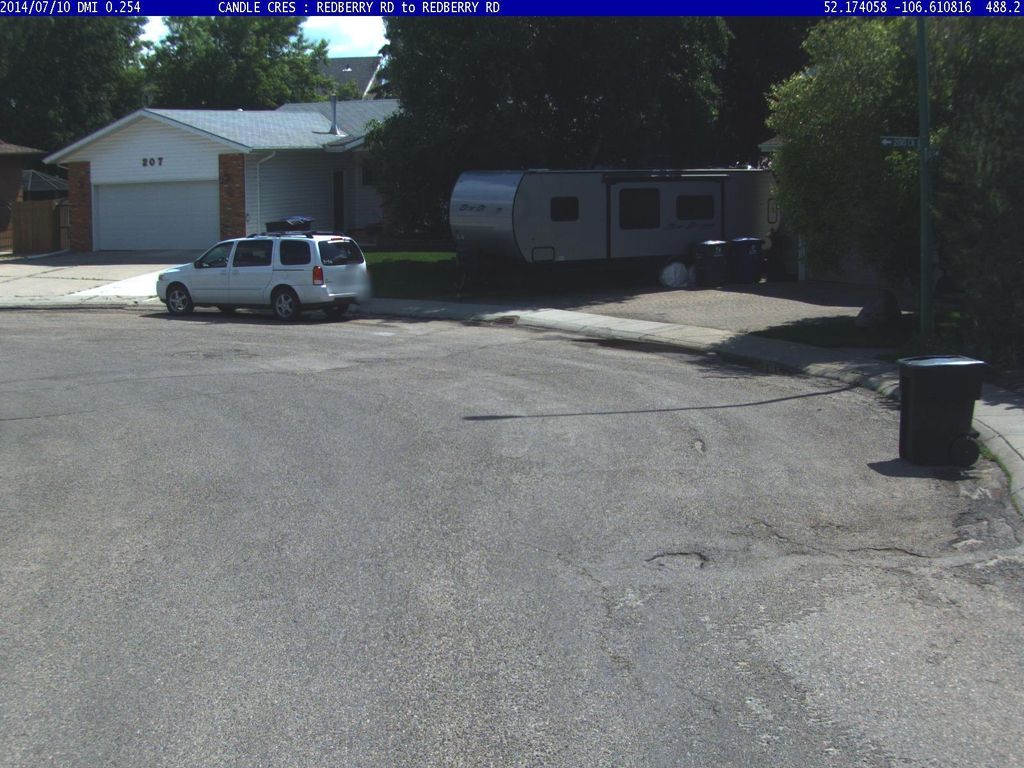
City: saskatoon